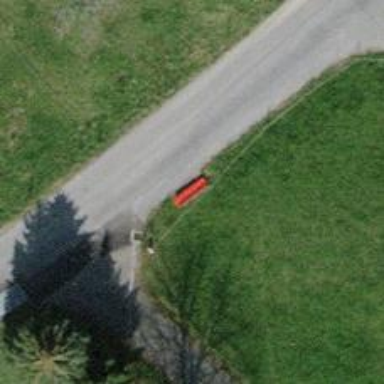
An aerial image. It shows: Red bench.